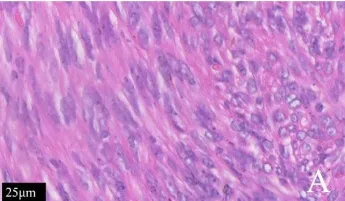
The same patient shown in
Figure 1. (A) The tumor cells of the patient with diffuse uterine leiomyomatosis were long and fusiform. The cytoplasm was rich in red dye and was arranged in bundles or interleaved shapes according to H&E staining.
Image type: pathology (h&e)